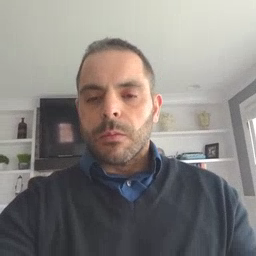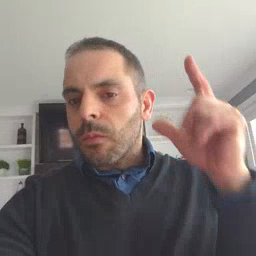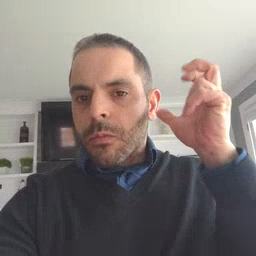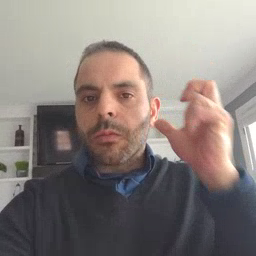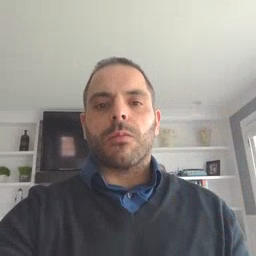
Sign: hear